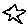
Label: star